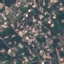
Land use / land cover class: Residential